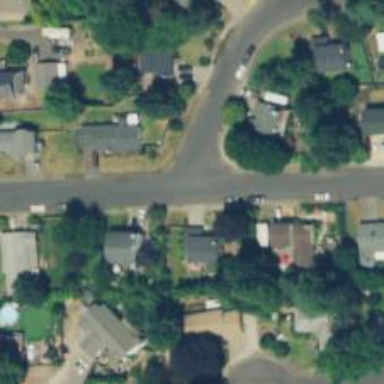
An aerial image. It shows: Residential road with sidewalk on the left.